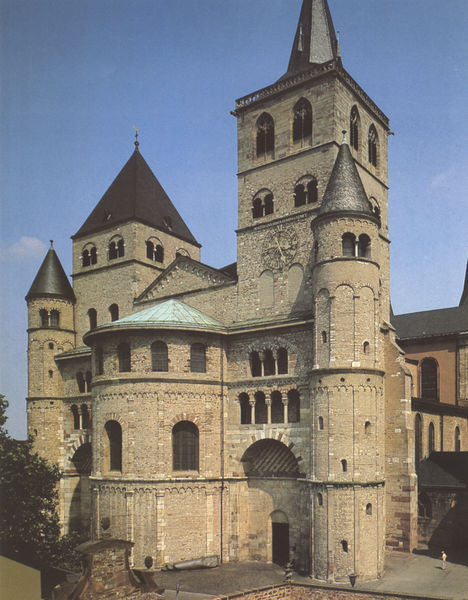
Titel: Dom St. Peter in Trier
Standort: Trier (EU - D - RP)
Schlagwörter: baum, gemälde, himmel, fenster, säulen, tür, dach, alt, architektur, mensch, kirche, turm, bogen, giebel, mauer, pilaster, kuppel, uhr, geländer, foto, fotografie, bögen, eingang, außen, kloster, türme, rundfenster, dom, mauerwerk, draußen, gemäuer, sims, mauern, apsis, romanik, abtei, turmspitzen, romanisch, seiteneingang, biforien, triphorien, kuirche, diphorien, kuppell